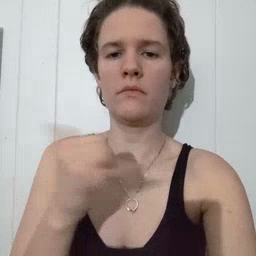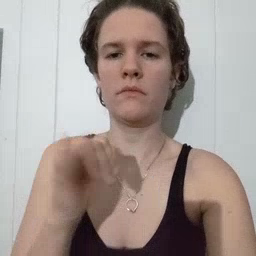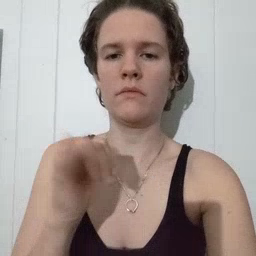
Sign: yellow